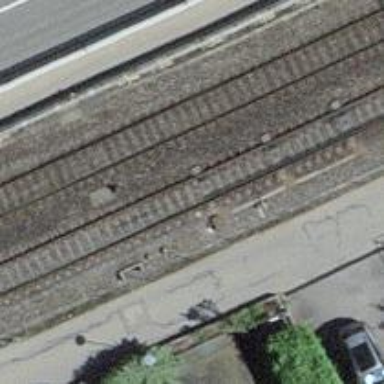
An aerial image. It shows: Railway switch.